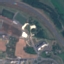
Land use / land cover: Highway